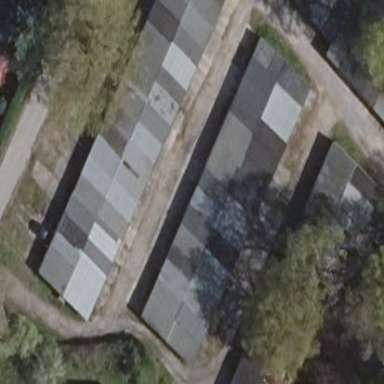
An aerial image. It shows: Group of garages.